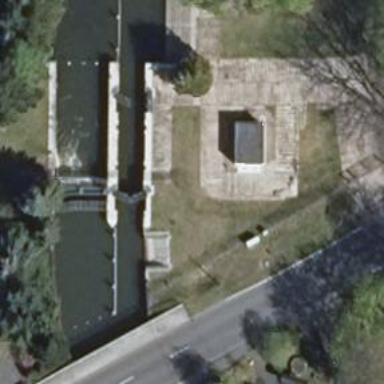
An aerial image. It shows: Lock gate on waterway.